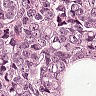
Metastatic tissue present: yes